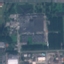
Land use / land cover: Industrial